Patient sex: M
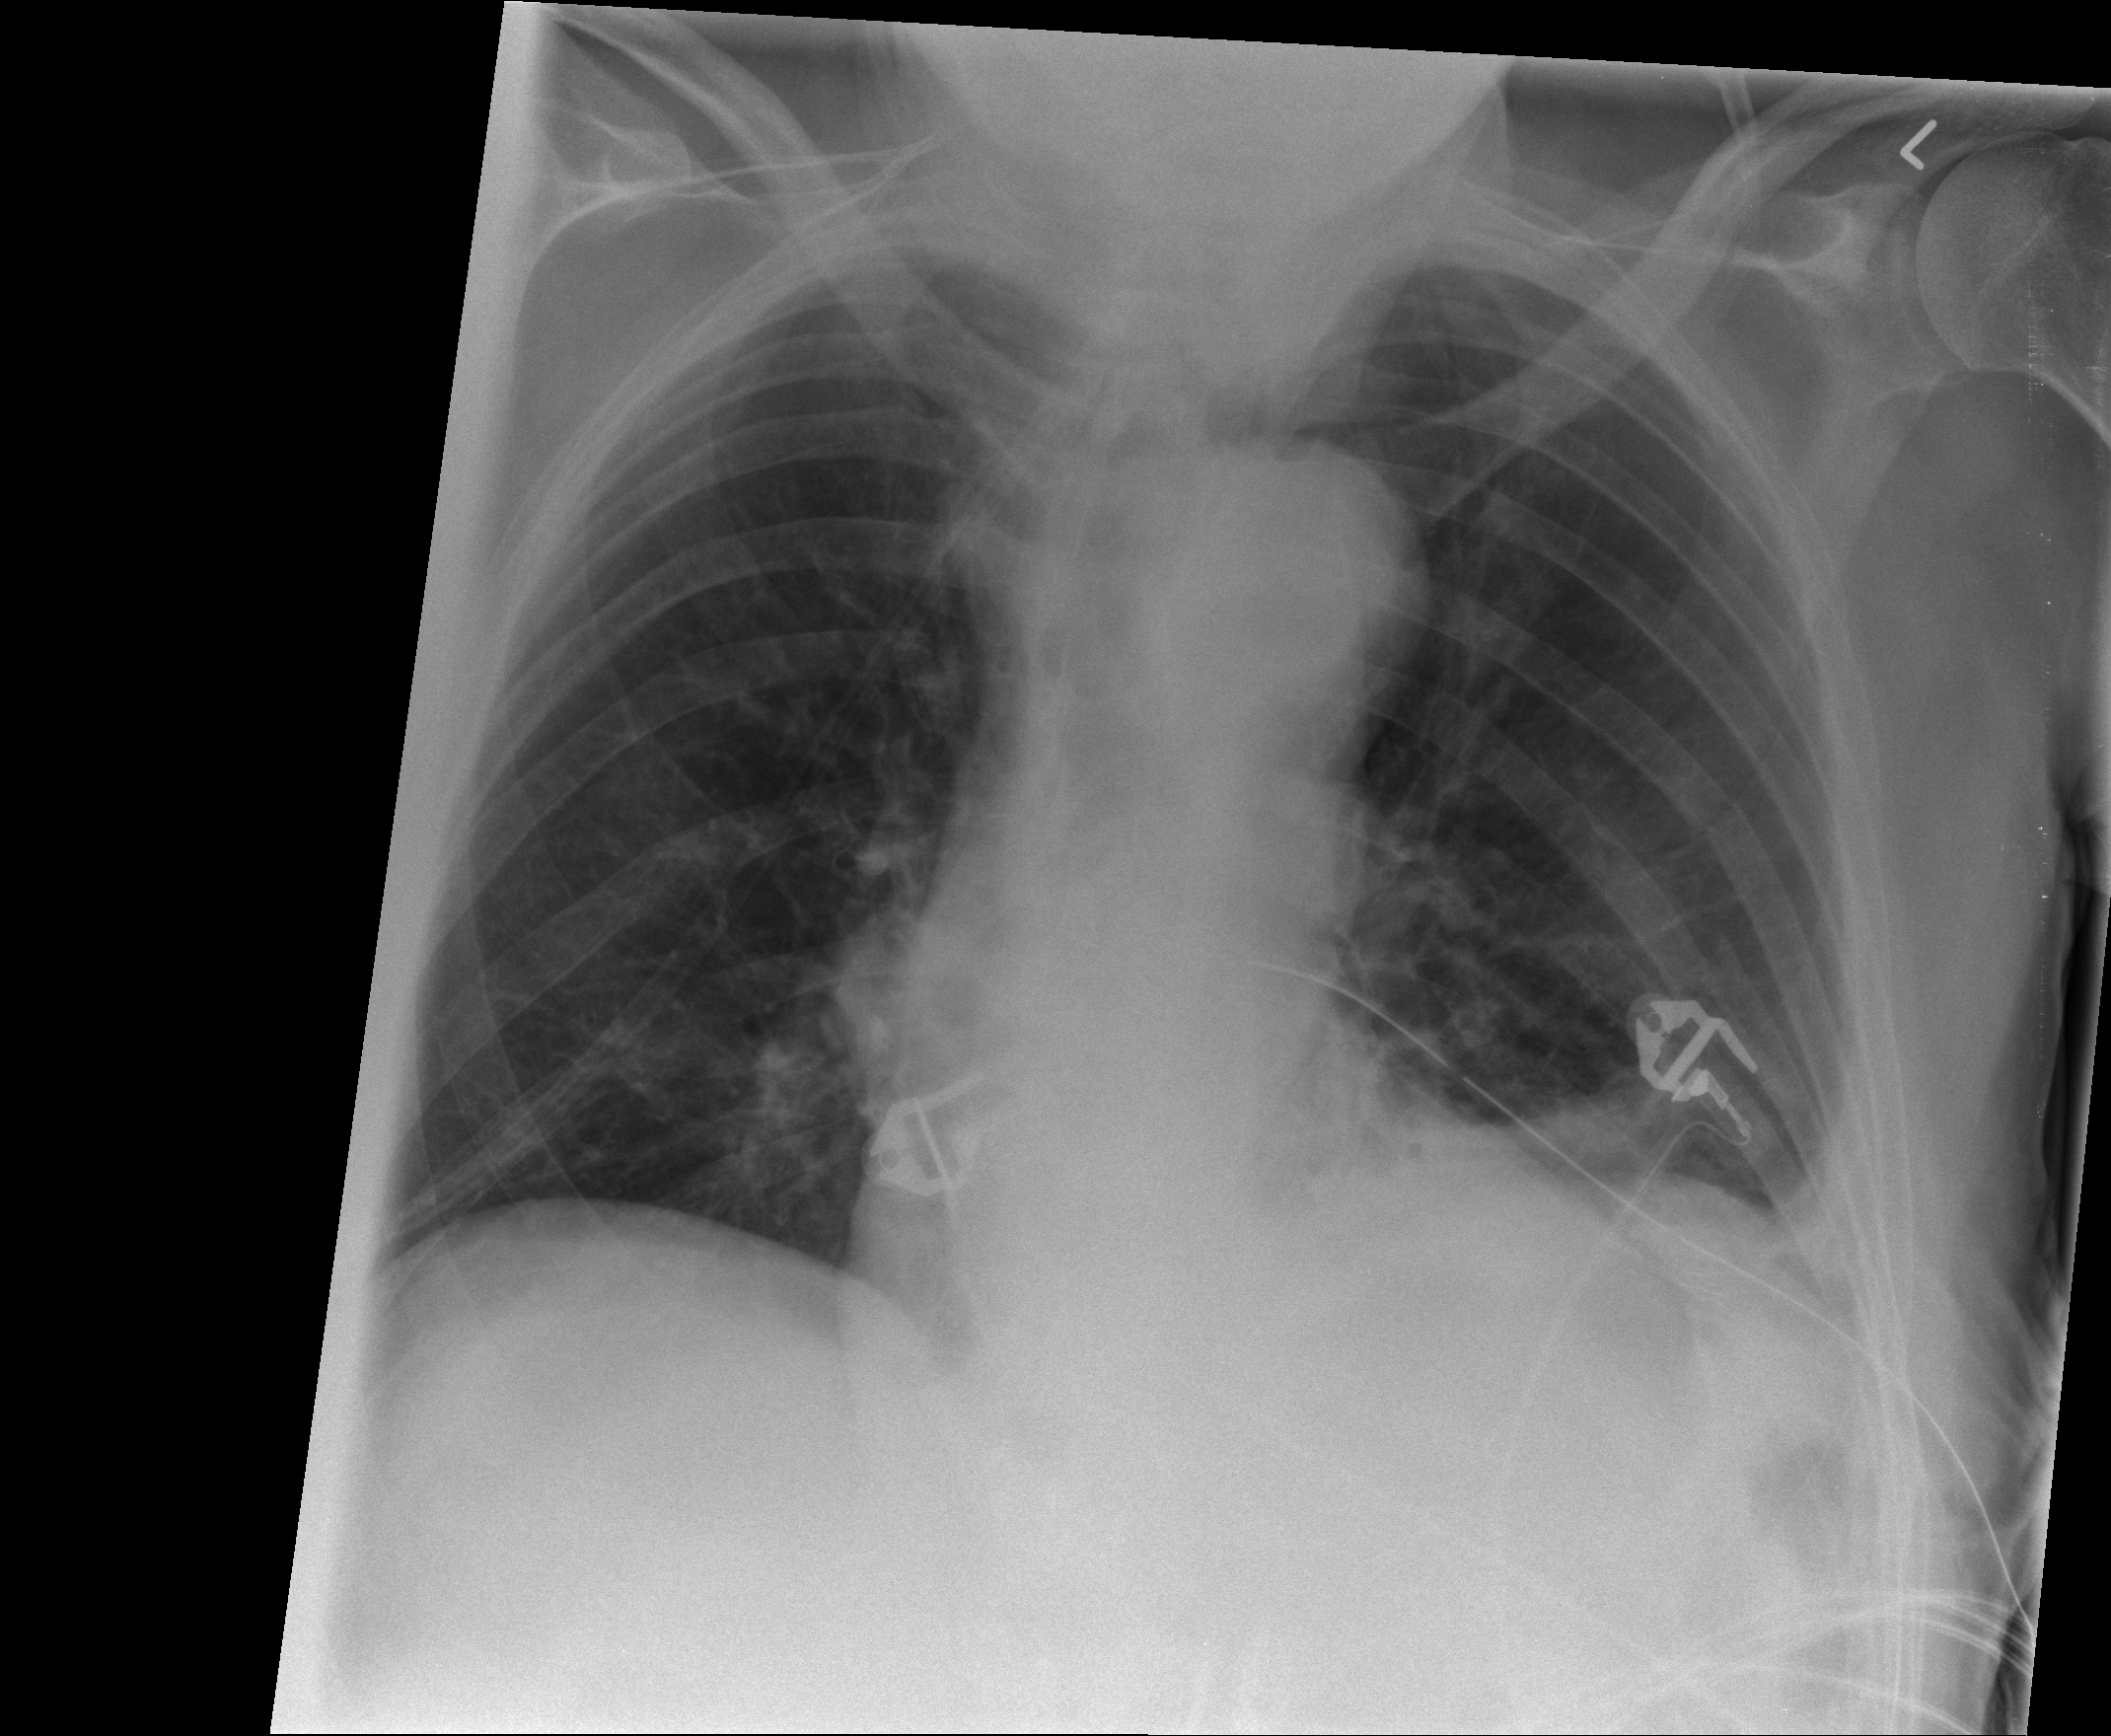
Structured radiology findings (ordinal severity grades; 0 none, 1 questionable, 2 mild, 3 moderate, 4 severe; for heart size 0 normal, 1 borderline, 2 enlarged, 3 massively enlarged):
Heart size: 2
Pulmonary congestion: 0
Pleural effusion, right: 0
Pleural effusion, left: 2
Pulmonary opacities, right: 0
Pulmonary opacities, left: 1
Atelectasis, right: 0
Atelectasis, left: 2